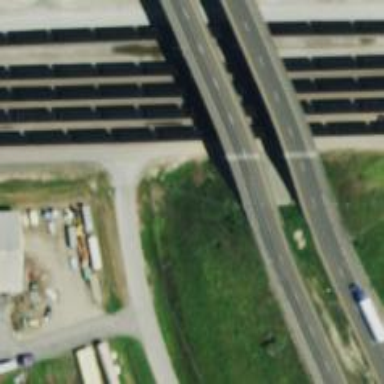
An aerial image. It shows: Viaduct bridge on asphalt motorway expressway.